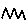
Label: zigzag